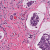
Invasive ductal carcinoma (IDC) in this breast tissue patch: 1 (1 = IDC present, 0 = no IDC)